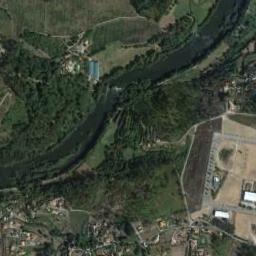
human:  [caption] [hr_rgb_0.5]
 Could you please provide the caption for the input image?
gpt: There are many trees around the river .

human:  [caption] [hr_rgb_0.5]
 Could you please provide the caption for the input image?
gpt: A curvy green river with green and tan mixed land on both sides of the bank, With large buildings .

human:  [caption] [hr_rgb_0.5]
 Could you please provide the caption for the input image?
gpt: The dark green river goes through the forest and a residential area is next to the river .

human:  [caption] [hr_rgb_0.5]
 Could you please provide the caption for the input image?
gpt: The river goes through houses and trees .

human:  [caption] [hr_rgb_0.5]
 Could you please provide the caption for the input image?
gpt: There are many green trees and some buildings near the river .